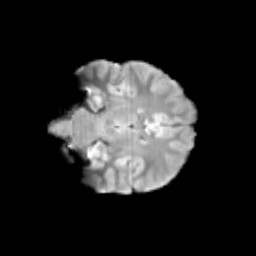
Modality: T2w
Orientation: coronal
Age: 10
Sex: female
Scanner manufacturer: siemens
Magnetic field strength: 3 T
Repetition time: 3.8 s
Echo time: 0.07 s